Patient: sex F, age 65
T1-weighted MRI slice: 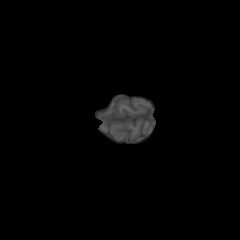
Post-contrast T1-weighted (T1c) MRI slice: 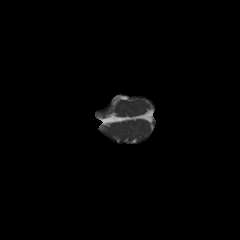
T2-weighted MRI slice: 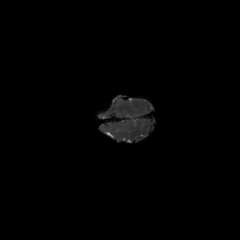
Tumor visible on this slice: no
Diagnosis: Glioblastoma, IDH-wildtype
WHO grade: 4